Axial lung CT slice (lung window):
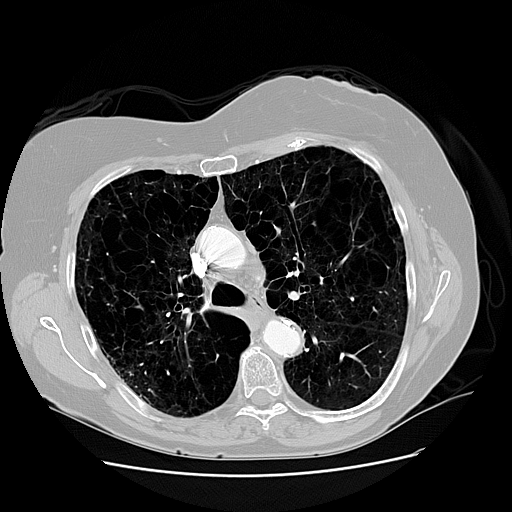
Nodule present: no